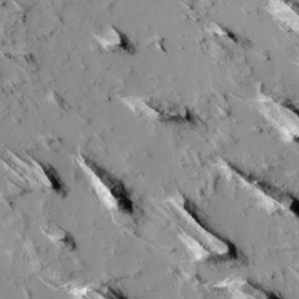
Label: non_frost